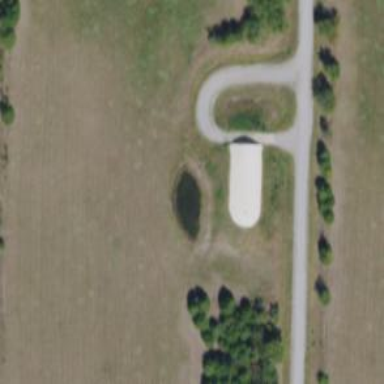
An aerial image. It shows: Military bunker.